Interaction volume radius: 5 \u00c5
Interaction volume height: 10 \u00c5
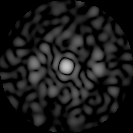
Disorder parameter: 0.8511